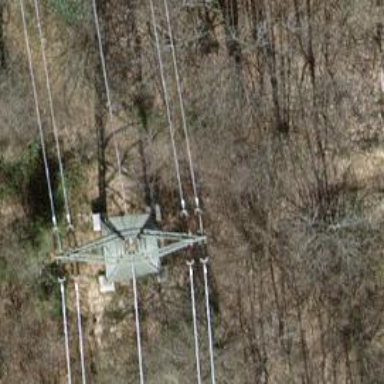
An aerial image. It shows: Lattice structure tower.